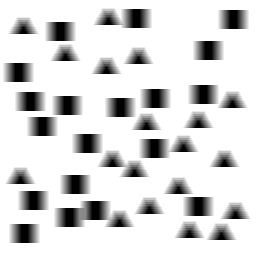
Squares: 19
Triangles: 19
Stars: 0
Total shapes: 38